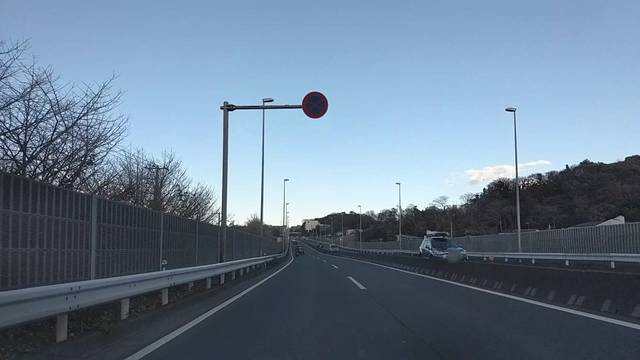
Region: Japan
Coordinates: 35.352, 139.483